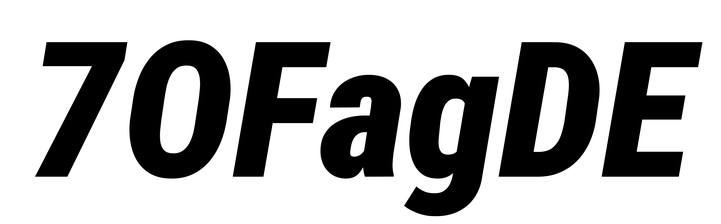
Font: Roboto-Italic_Condensed_Black_Italic